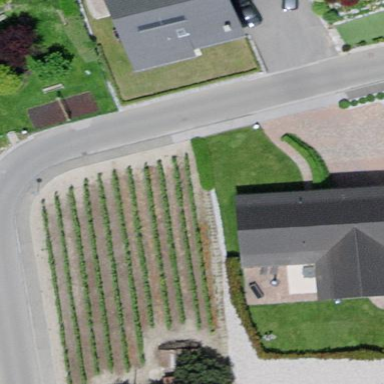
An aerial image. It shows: Vineyard with grape crops.